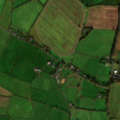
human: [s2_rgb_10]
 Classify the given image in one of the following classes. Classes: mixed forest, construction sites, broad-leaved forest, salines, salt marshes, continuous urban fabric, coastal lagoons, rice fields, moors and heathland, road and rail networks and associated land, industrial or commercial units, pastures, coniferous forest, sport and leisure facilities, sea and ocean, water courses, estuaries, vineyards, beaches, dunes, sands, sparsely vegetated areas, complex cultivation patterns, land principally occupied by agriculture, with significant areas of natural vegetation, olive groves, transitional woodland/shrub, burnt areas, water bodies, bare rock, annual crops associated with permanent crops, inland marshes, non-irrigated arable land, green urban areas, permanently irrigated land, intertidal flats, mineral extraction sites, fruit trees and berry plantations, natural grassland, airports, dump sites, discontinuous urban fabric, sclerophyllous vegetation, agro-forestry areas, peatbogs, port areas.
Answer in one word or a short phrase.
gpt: non-irrigated arable land, pastures